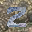
Label: 2